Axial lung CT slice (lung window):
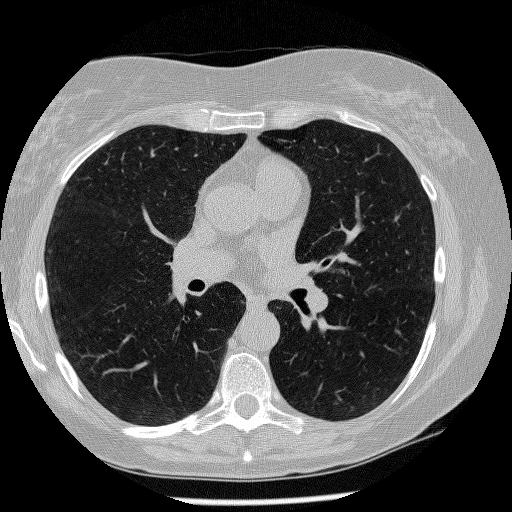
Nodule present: no